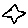
Label: star